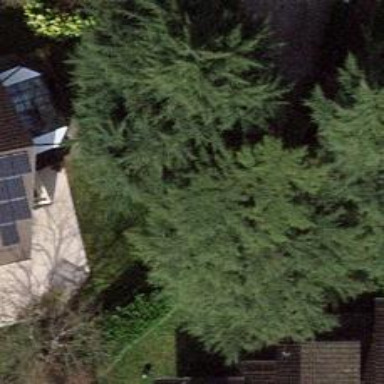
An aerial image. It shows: Evergreen tree with needle-leaved leaves.